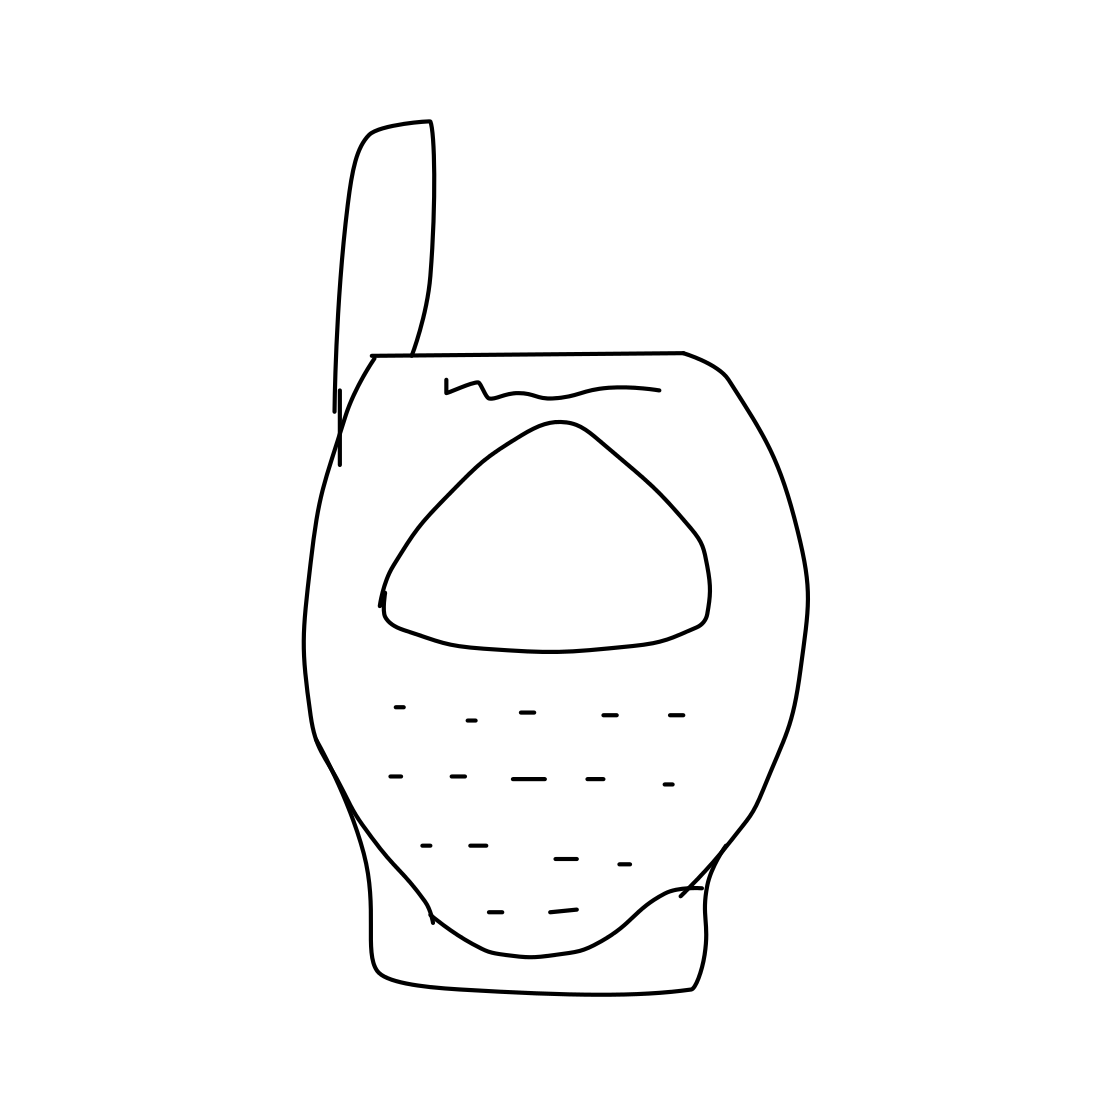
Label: walkie talkie